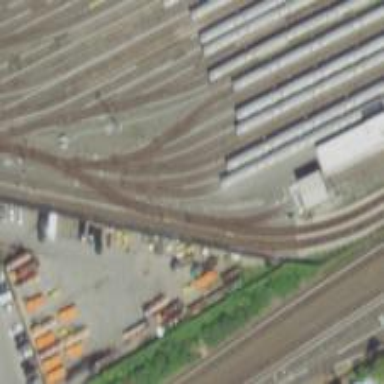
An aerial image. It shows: Electrified rail in service yard.